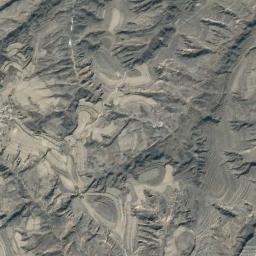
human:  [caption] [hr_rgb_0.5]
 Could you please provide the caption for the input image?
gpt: The mountain is full of black soil .

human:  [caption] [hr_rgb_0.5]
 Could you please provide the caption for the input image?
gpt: There are many roads of different lengths in the mountains .

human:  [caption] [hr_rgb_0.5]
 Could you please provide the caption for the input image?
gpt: Most of the area on this mountain is grey rock .

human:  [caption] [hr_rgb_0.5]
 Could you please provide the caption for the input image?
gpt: The folded mountain consists of a number of ridges and valleys and its rocks are yellow .

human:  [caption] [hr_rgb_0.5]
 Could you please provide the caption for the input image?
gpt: There are some ridges on the brown mountain .